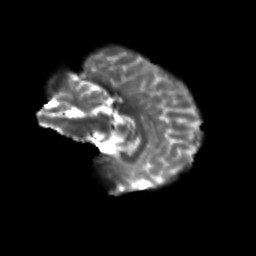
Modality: T2w
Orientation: sagittal
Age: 20
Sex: female
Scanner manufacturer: siemens
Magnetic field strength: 3 T
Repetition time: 3.5 s
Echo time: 0.104 s